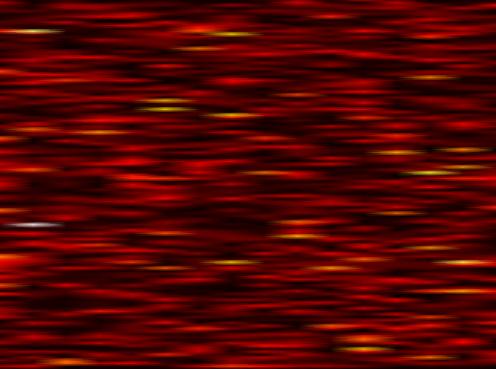
Label: FOFDM